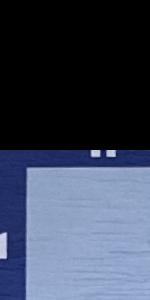
Label: Empty